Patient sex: M
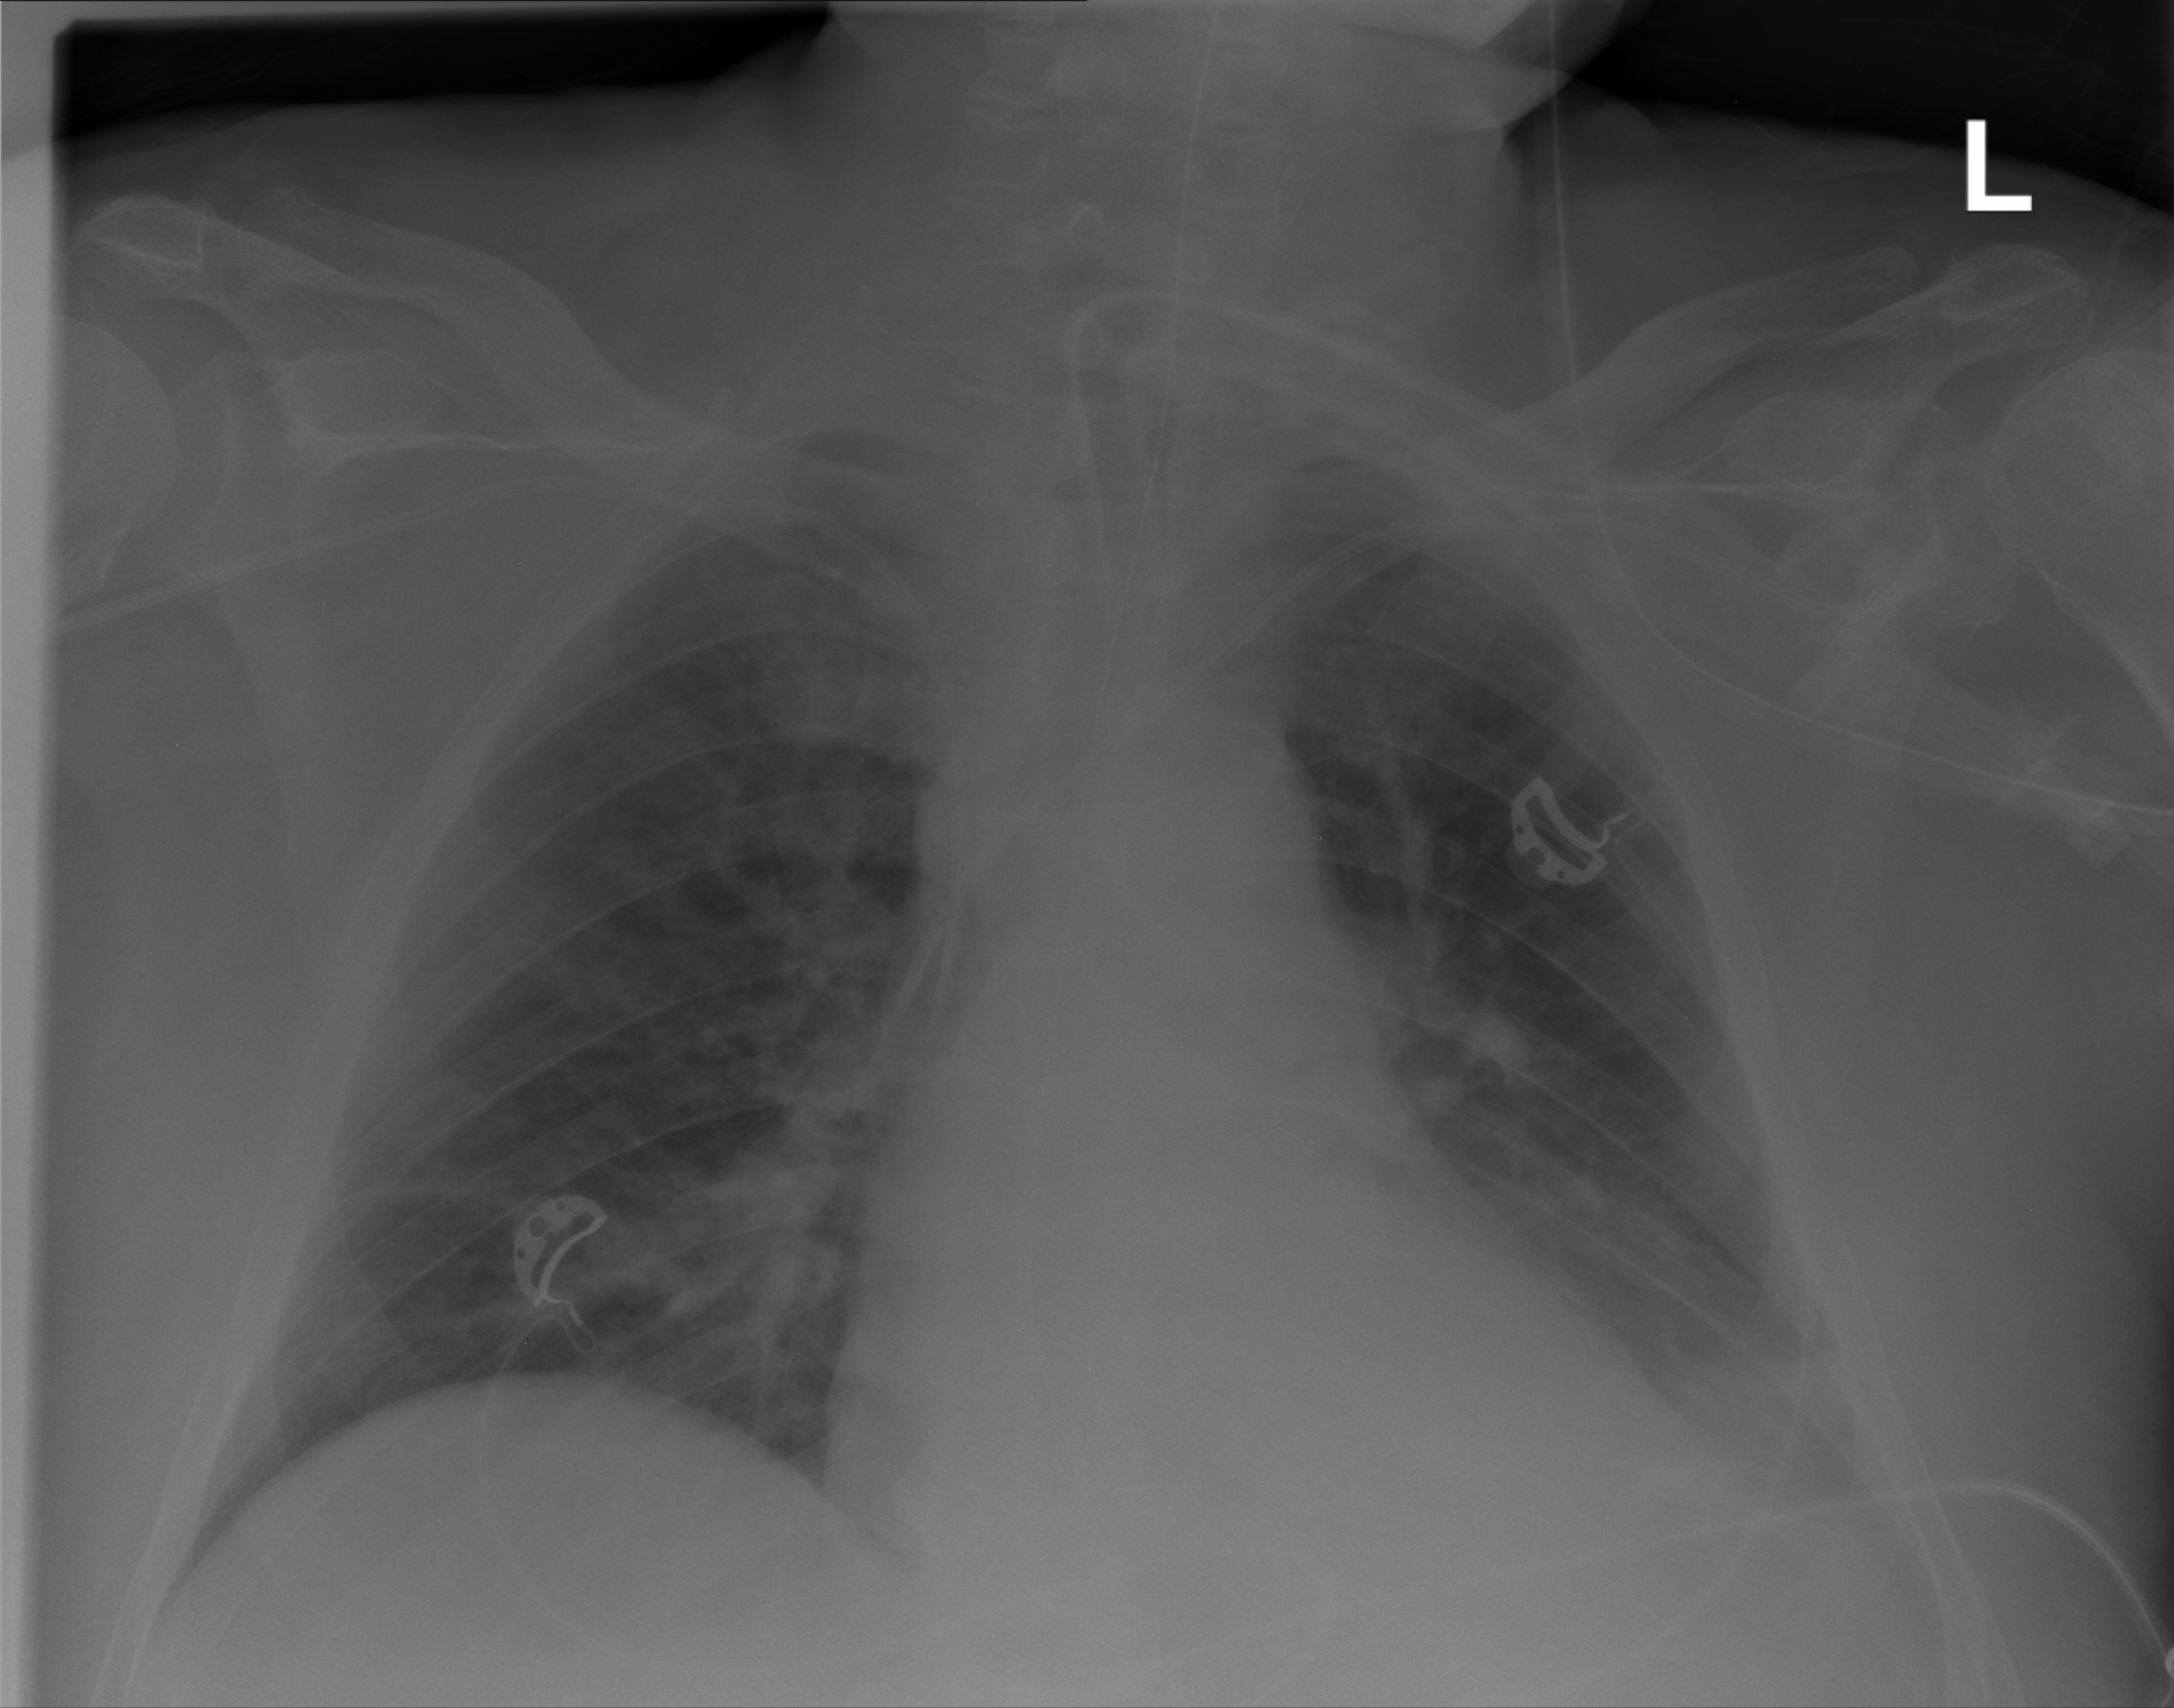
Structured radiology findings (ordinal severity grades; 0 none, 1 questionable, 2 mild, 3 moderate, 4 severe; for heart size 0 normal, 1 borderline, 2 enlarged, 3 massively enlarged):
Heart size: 2
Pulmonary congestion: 2
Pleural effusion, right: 0
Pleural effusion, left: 0
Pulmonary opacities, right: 0
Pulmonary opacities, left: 0
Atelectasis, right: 0
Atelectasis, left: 2